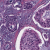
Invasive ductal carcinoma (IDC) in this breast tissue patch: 1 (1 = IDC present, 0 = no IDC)